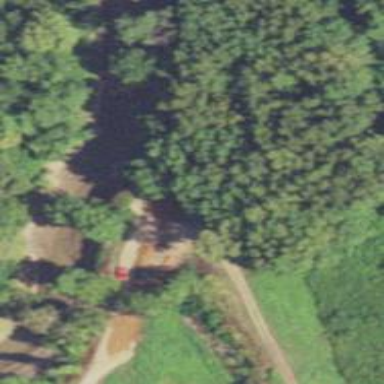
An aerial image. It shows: Historical bridge.